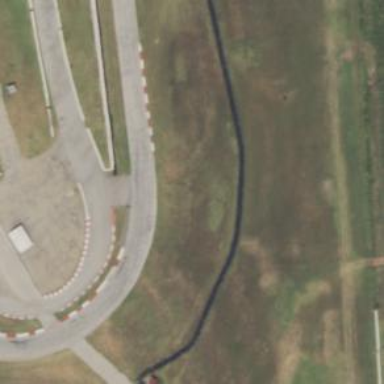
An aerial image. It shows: Asphalt raceway.